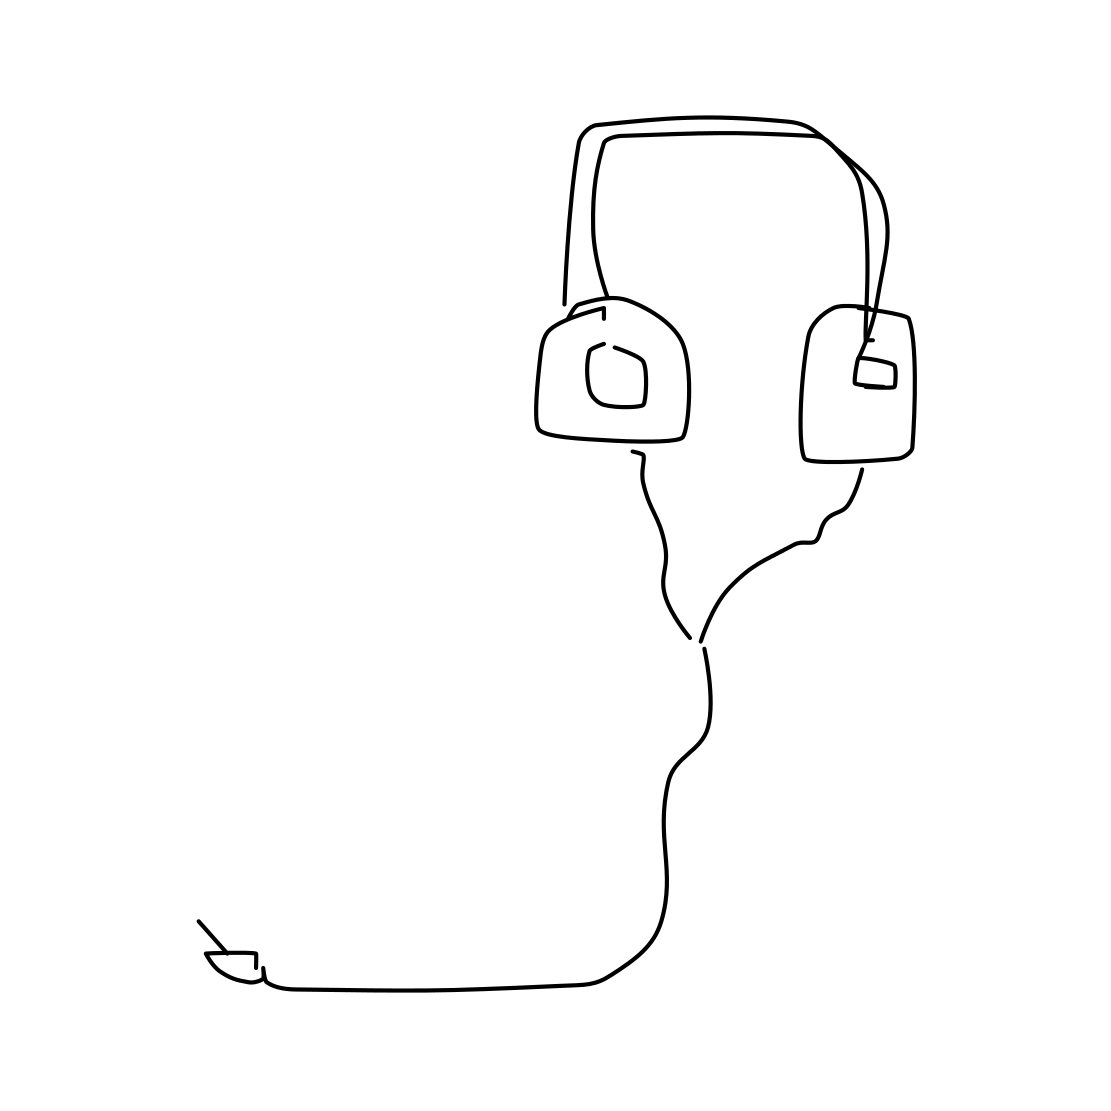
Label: head-phones